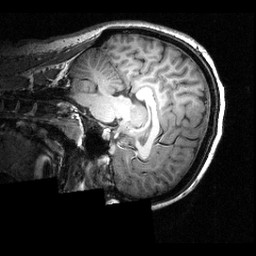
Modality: T1w
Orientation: sagittal
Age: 23
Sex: female
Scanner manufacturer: siemens
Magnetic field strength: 3.951 T
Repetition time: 1.5 s
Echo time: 0.00335 s